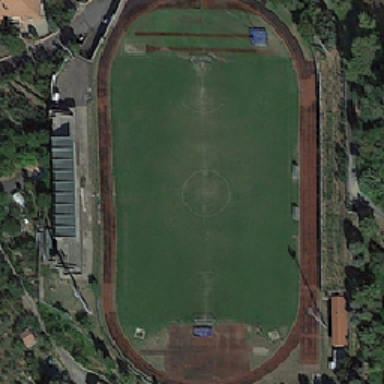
The red roof house is near the playground .